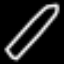
Label: pencil